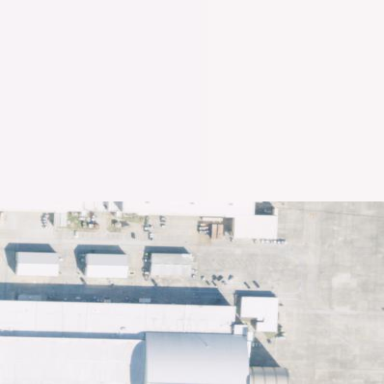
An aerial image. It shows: Hangar.